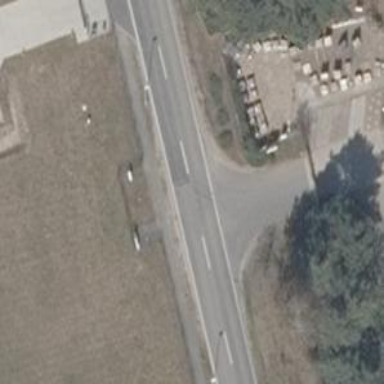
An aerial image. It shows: Asphalt driveway used as service road.